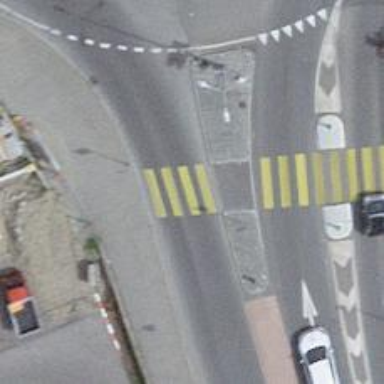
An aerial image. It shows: Uncontrolled zebra crossing with zebra markings.